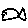
Label: fish